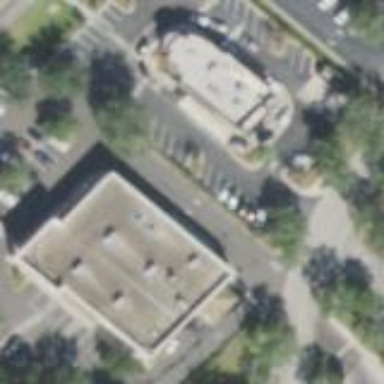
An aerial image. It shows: Building that is pharmacy providing healthcare services.